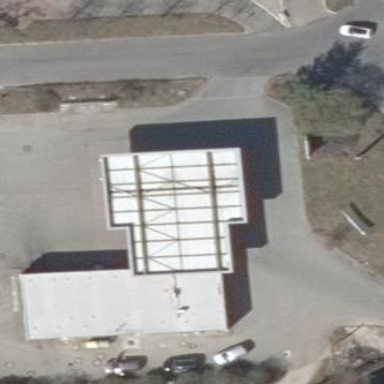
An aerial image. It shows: Fuel station with roof.